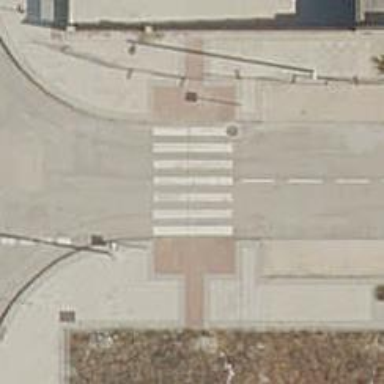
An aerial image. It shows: Unmarked pedestrian crossing with zebra markings.